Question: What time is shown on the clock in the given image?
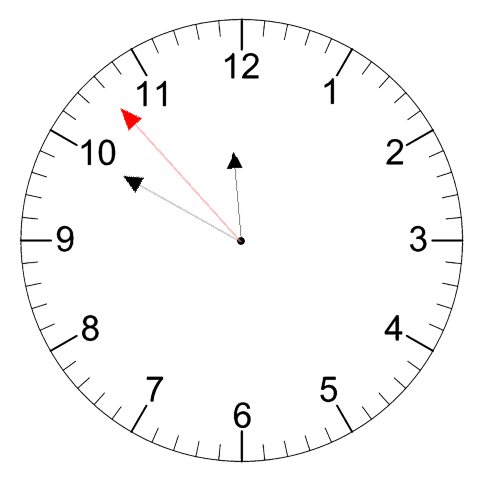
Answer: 11:49:53